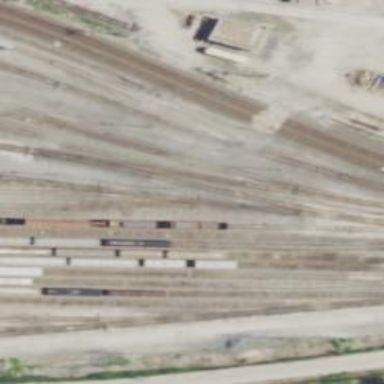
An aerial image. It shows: Railway yard in service.